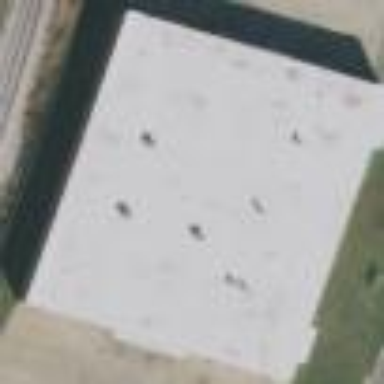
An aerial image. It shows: Warehouse.